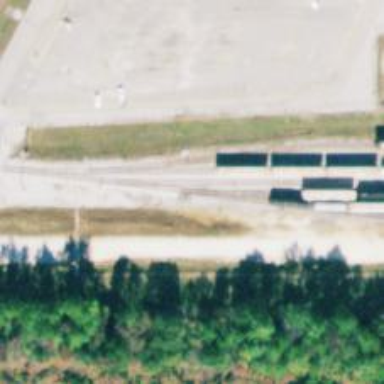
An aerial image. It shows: Rail spur service.